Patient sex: M
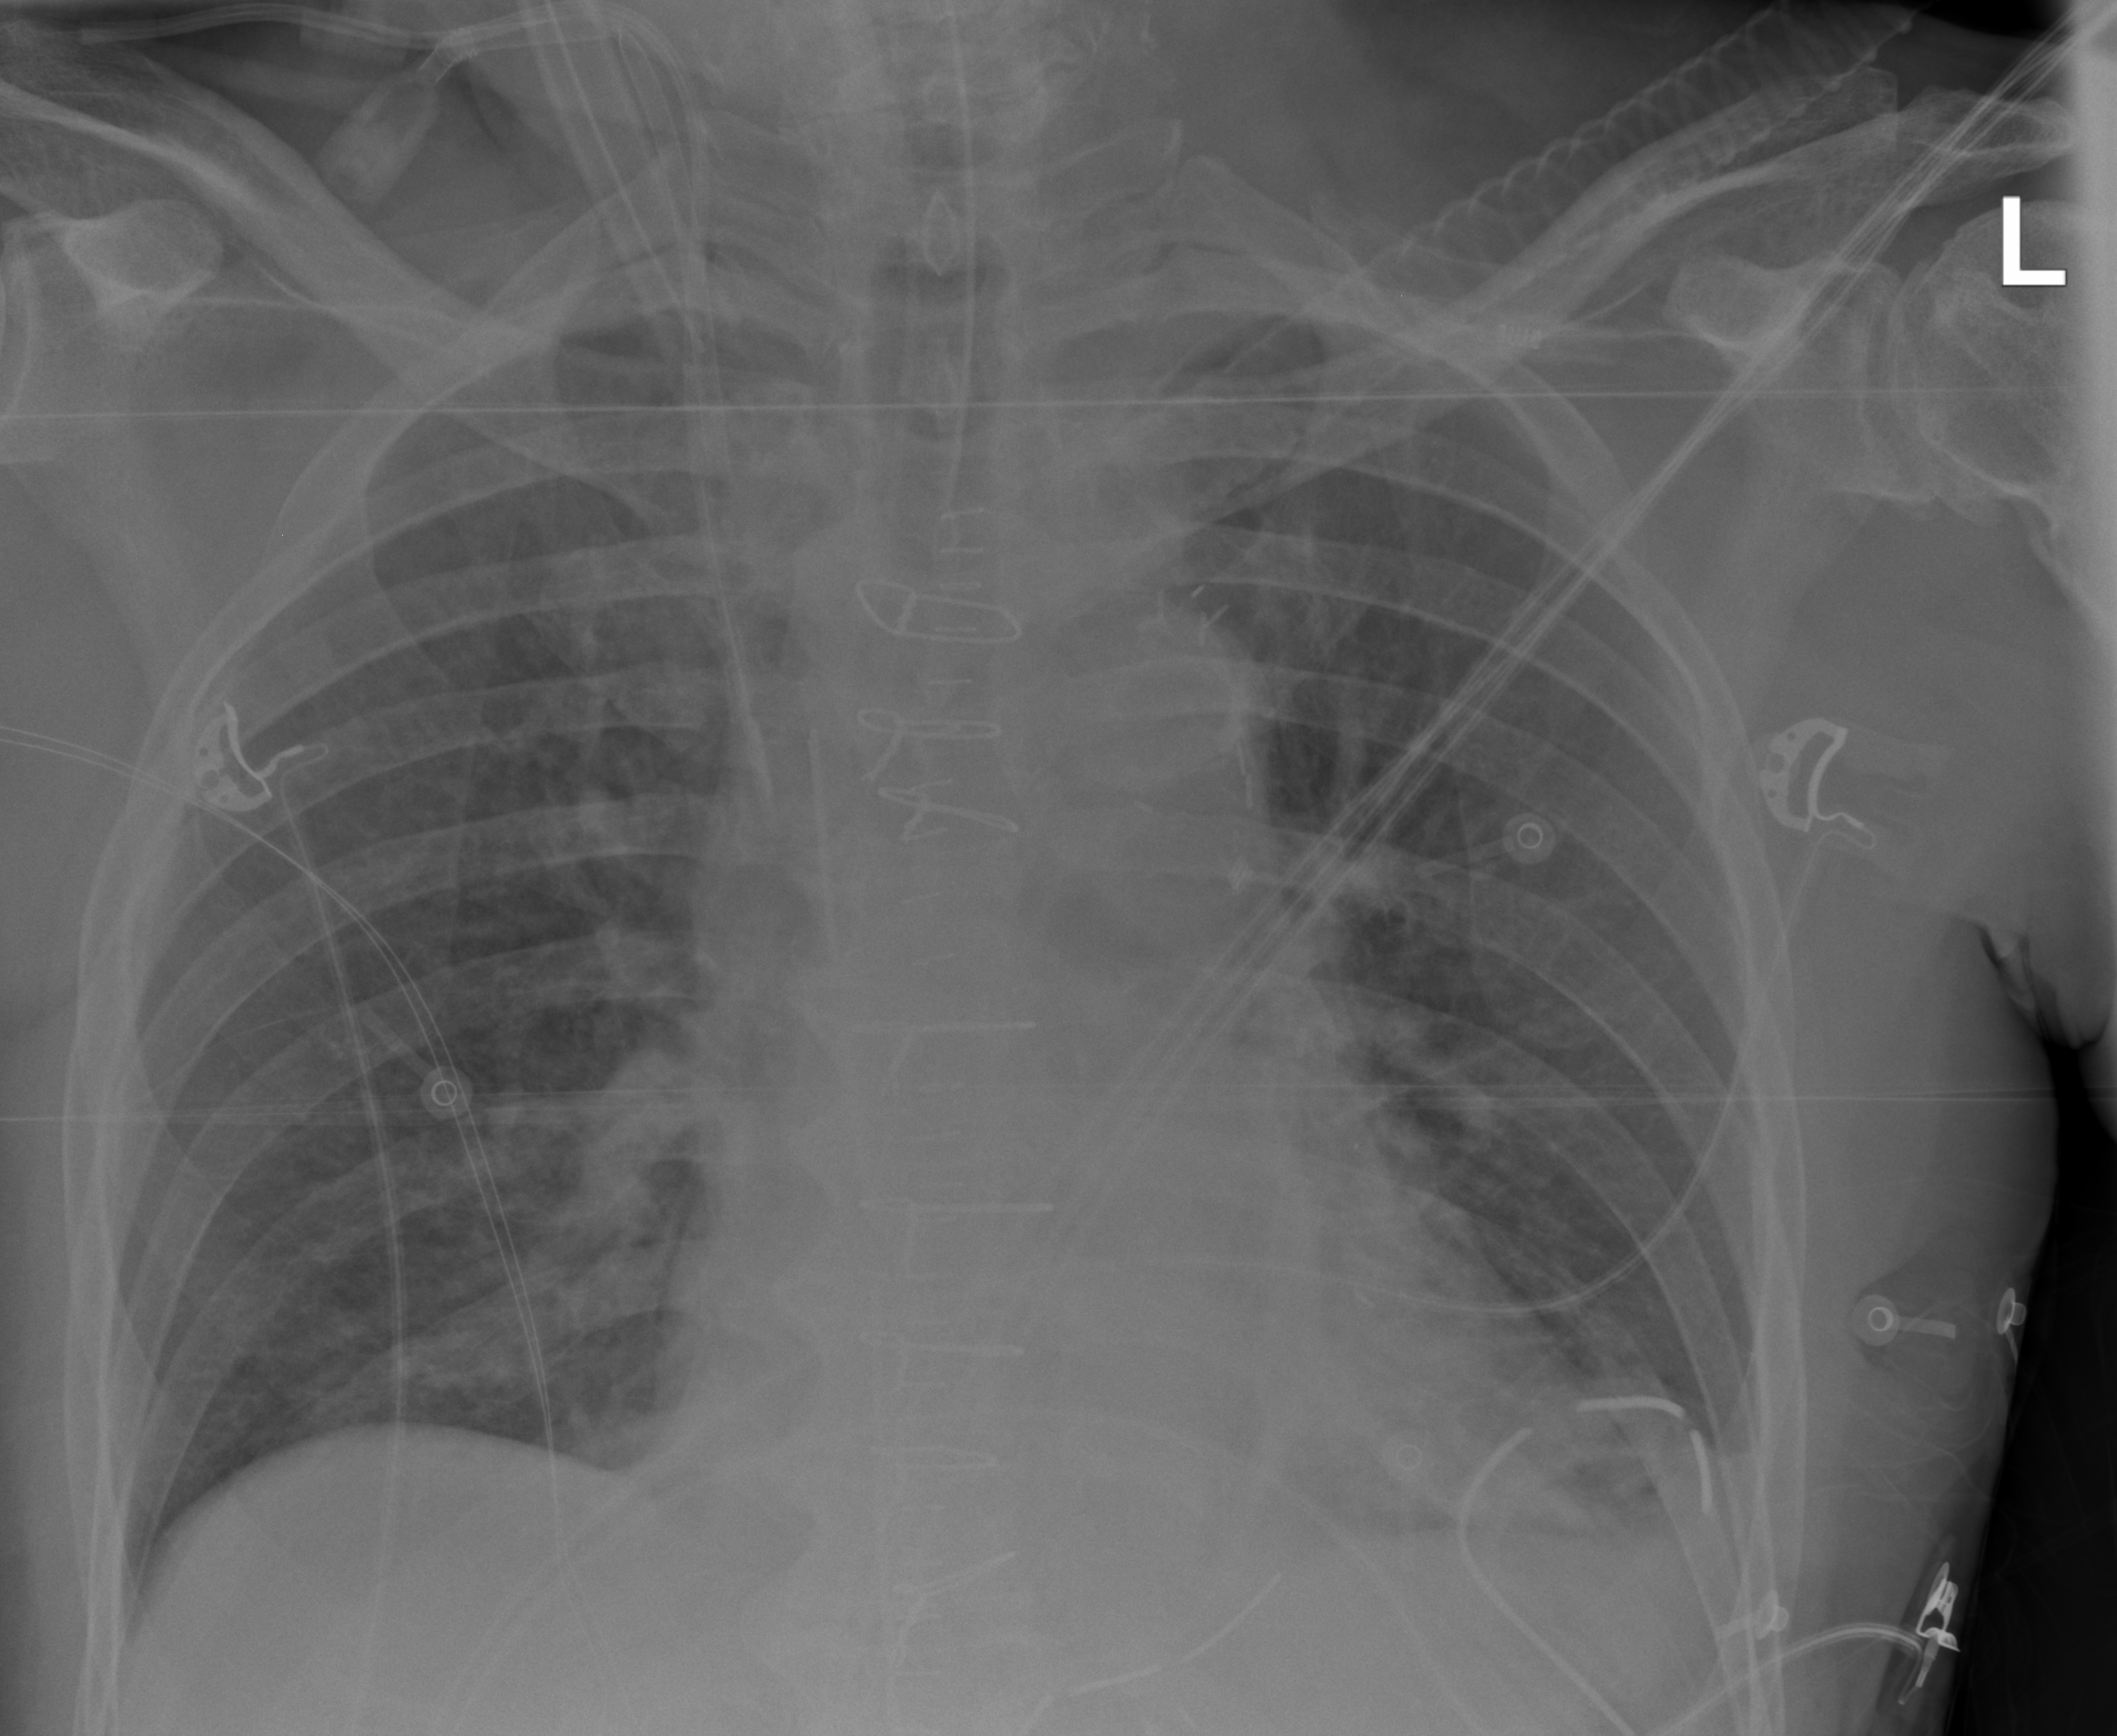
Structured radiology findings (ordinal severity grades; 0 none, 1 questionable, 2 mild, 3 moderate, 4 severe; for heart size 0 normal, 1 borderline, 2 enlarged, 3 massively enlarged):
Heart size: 1
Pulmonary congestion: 1
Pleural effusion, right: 0
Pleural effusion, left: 0
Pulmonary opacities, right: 0
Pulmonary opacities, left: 0
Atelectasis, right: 0
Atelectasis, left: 0